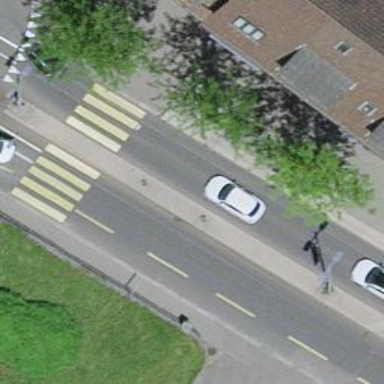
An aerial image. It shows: Tram stop for public transport.